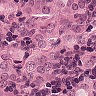
Metastatic tissue present: yes